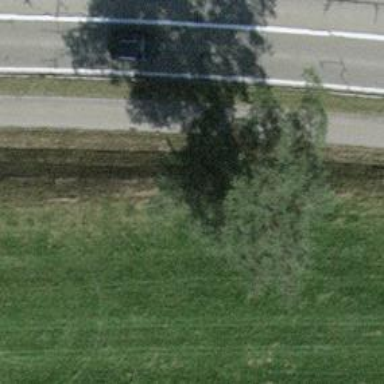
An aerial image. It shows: Avenue lined with deciduous broadleaved trees.